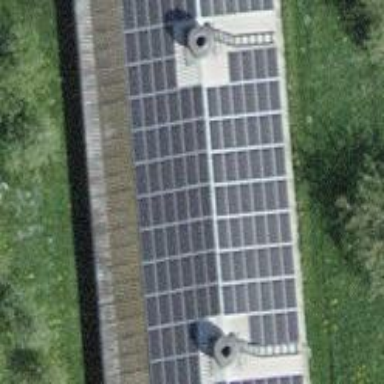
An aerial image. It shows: Solar photovoltaic panel generator.